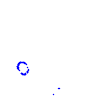
Particle: kaon